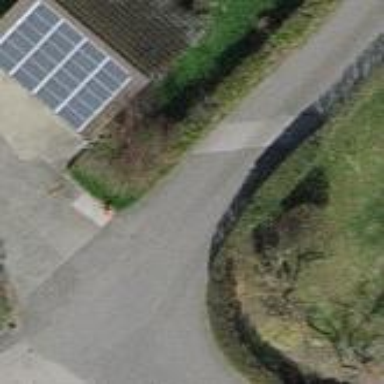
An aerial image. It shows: Garage building.